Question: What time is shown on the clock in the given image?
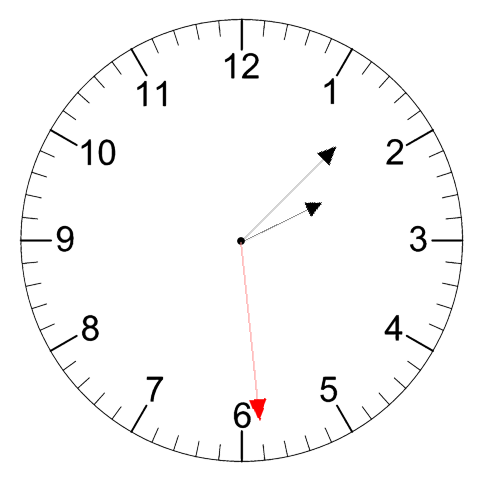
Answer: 02:07:29